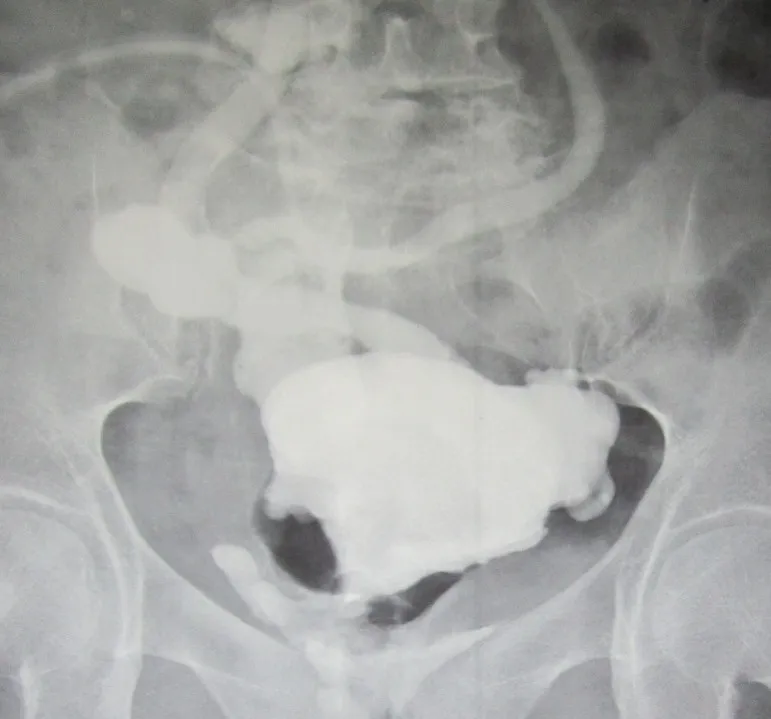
Pouchogram performed three weeks following surgery.
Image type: radiology (x_ray)